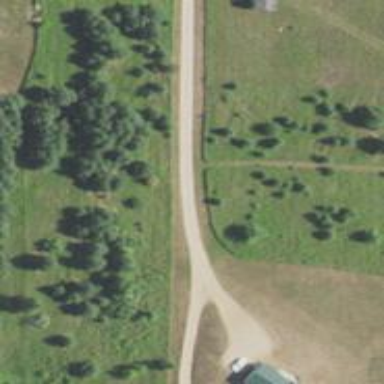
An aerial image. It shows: Driveway.